Interaction volume radius: 10 \u00c5
Interaction volume height: 30 \u00c5
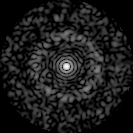
Disorder parameter: 0.8495